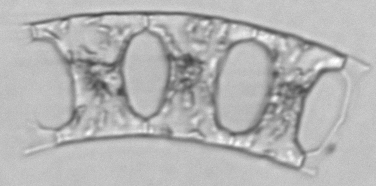
Label: Eucampia